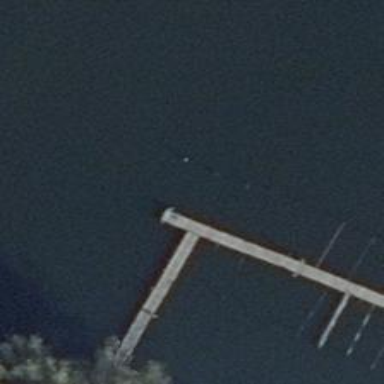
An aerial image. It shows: Man-made pier.